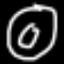
Label: donut